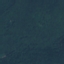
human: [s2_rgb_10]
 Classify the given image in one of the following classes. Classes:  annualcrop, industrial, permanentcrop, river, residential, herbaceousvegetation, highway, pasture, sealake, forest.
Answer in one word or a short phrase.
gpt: Forest